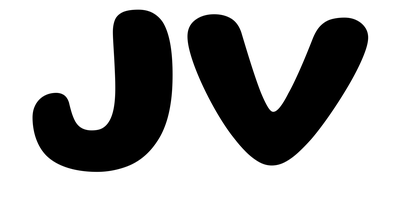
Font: Gluten_SemiBold